Question: I am implementing a repository pattern. My main reasons for this:
- -
The issue I have run into is whether I should have a generic repository or not. An 'IQueryable<T> Query()' method would provide the calling code with means to construct specific queries. The issue here is that this is - Entity Framework specifics are now leaking into my client code.

- Would I still be able to Mock the 'ICustomerRepository' with this implementation?- Like Azure Storage Tables or NHibernate.
Otherwise I would have to implement very specific query method on 'ICustomerRepository', such as 'GetIsActiveByFirstName()' and 'GetIsActiveByDistrict()'. I dislike this a lot as my repository classes are going to become jam-packed with different query methods. This system has hundreds of models and so there could be hundreds or even thousands of these methods to write and maintain.
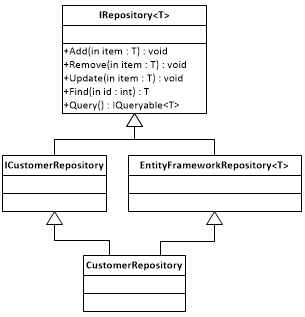
Answer: You can have a relatively clean 'IRepository<T>' by sticking to the pattern.
- - 'Respository<T> : IRepository<T>'- - -
- - -
So now code in Core you can refer to an 'IRepository<t>'.
The implementing class can have EF specifics. But this can not be accessed from core!
so you can have IQueryable.
'''
public interface IRepositoryBase<TPoco>{
IQueryable<TPoco> GetListQ(Expression<Func<TPoco, bool>> predicate);
//...
'''
BUt if you decided you wanted to add
'''
//...
// logically exposing IQueryable<T> Include<T>(this IQueryable<T> source, string path) from EF
IQueryable<TPoco> IncludeNAVProp(string navToInclude);
}
'''
Then the Repository implementation
'''
return Context.Set<TPoco>().Include(navToInclude);
'''
requires the underlying provider to be EF. So now mocking is against an actual EF provider.
And unless you are careful, EF specific code. leaks out.
Indeed the interface IRepository that has the CONCEPT "include" can already be considered LEAKY.
Keeping EF specifics out of your Interfaces, is the key to avoiding the leaks.
And 'IRepository<t>''Respository<t>'